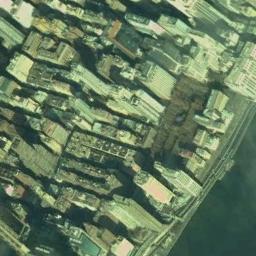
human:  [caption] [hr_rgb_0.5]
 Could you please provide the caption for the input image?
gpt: A dense commercial area with lots of high-rise buildings arranged neatly is next to the waters .

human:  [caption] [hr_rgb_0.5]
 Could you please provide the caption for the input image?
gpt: There are green Spaces around the building .

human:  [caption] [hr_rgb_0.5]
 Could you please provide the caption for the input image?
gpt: The commercial area is next to a river .

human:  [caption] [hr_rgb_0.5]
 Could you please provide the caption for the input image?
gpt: There are many densely arranged buildings and several roads and many trees in a business district .

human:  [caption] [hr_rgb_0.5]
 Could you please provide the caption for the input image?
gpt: There are many buildings on a dense commercial area .